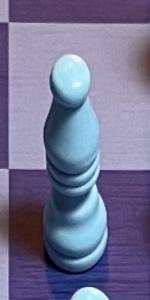
Label: Bishop_White